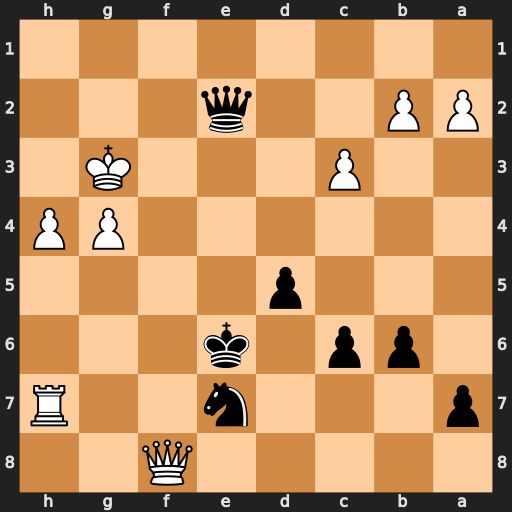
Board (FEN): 5Q2/p3n2R/1pp1k3/3p4/6PP/2P3K1/PP2q3/8
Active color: b
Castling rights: -
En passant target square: -
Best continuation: Qd3+ Qf3 Qxh7